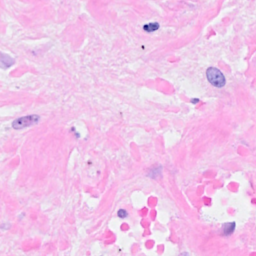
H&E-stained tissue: Breast